Question: I am using appcmd in order to list the websites by calling:
'''
appcmd.exe list config -section:system.applicationHost/sites
'''
As I have some web sites that have non-ascii characters in their name (in this case- Chinese), the result is that the Chinese chars are omitted from the web site name, as can be seen in the following pic:

I know that updating the "Language for non-Unicode programs" under "Regional and Language Options" to Chinese is a possibility but I want to run appcmd with support of utf8 from the first place.
Is it possible?
Is there a way to configure it?
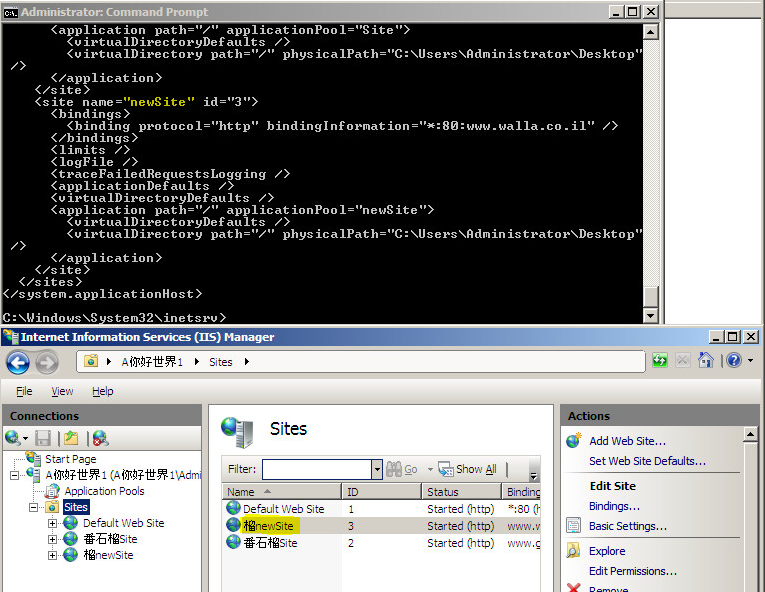
Answer: An alternative use of the appcmd tool for fetching the required data can be to read the ApplicationHost.config file.
see: <URL>.